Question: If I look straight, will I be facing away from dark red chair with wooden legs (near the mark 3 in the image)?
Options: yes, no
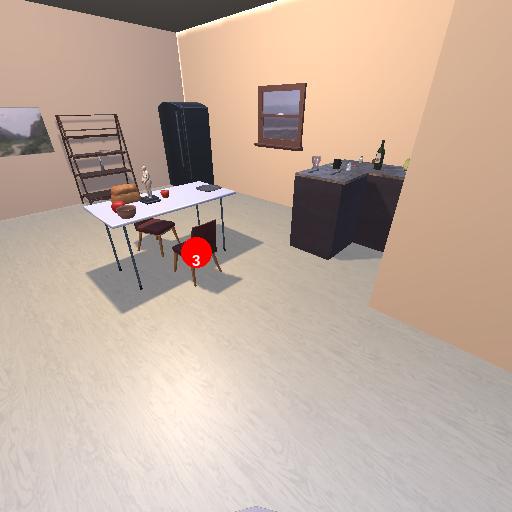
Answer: yes